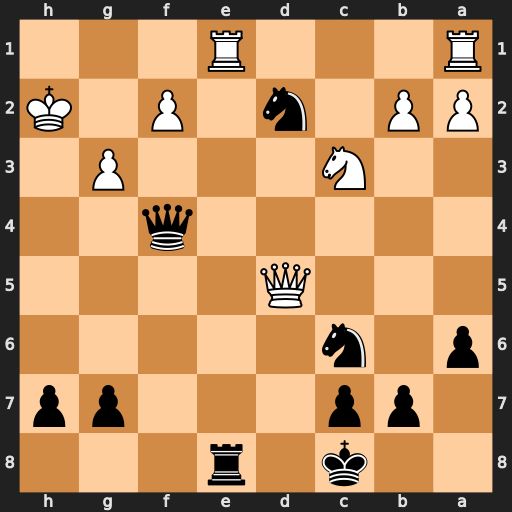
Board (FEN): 2k1r3/1pp3pp/p1n5/3Q4/5q2/2N3P1/PP1n1P1K/R3R3
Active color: b
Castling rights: -
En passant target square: -
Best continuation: Qxf2+ Kh3 Rxe1 Rxe1 Qxe1